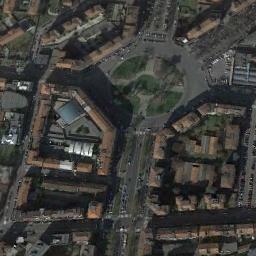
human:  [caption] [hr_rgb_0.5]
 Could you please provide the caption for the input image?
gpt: There are many buildings of different shapes and sizes around the roundabout .

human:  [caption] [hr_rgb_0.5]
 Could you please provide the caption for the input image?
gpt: The roundabout is next to buildings .

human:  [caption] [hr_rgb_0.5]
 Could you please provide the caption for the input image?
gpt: The roundabout with five exits and entrances is surrounded by lots of buildings .

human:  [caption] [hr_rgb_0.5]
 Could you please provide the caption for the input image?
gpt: There are many bifurcation roads with many moving and waiting vehicles, And many neatly arranged tall buildings and some trees around the roundabout .

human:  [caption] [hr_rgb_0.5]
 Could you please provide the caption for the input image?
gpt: There are many brown buildings around the roundabout .